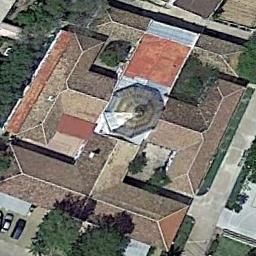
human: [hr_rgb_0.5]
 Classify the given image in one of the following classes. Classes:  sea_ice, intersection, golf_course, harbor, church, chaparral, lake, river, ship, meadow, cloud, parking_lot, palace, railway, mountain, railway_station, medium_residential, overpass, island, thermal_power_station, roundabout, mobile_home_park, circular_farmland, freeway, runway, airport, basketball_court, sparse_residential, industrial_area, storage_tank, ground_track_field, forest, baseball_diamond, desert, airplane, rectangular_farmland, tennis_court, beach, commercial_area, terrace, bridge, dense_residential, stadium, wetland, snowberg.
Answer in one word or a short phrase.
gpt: church